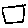
Label: square